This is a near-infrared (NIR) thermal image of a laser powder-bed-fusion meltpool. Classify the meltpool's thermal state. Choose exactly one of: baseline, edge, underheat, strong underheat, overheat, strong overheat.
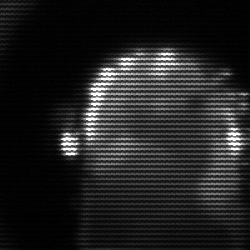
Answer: baseline